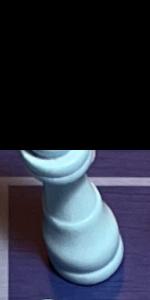
Label: King_White